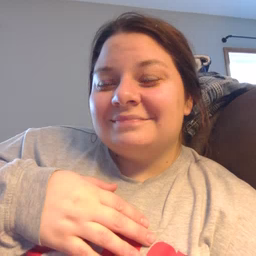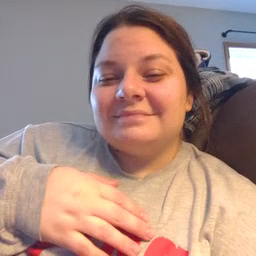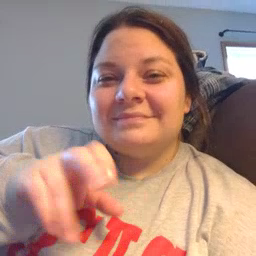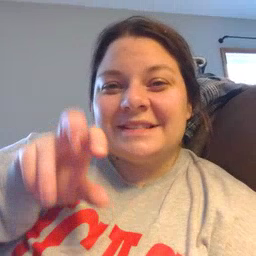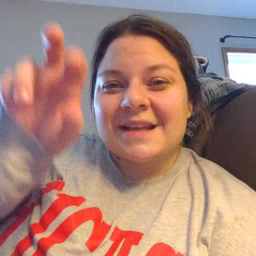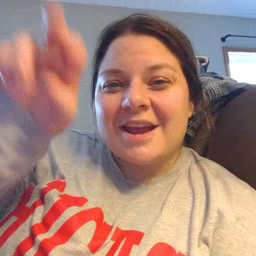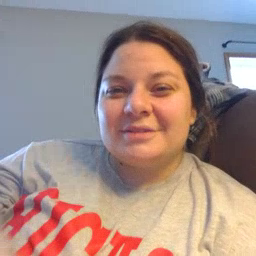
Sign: stairs